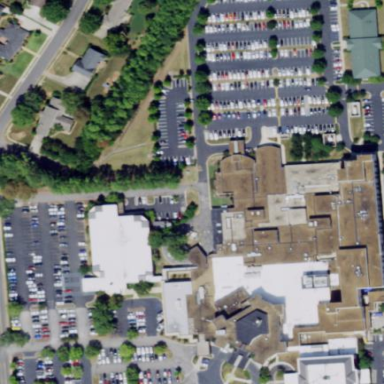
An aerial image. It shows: Healthcare facility identified as hospital.